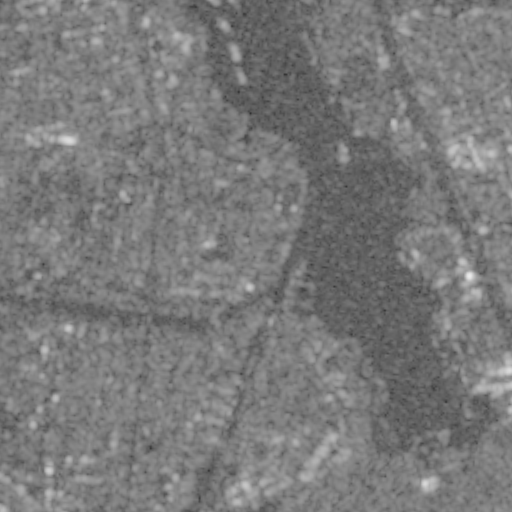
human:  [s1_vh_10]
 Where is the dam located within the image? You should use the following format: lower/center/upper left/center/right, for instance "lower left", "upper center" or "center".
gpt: The dam is located in the lower right of the image.
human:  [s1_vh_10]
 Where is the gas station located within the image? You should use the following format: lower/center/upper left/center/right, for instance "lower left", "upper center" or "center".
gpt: The gas station is located in the upper right of the image.
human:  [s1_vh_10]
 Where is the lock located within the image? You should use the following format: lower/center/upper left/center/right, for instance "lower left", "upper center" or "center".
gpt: The lock is located in the lower center of the image.
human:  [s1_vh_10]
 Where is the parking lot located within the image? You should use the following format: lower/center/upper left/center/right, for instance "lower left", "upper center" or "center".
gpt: There is no parking lot in the image.

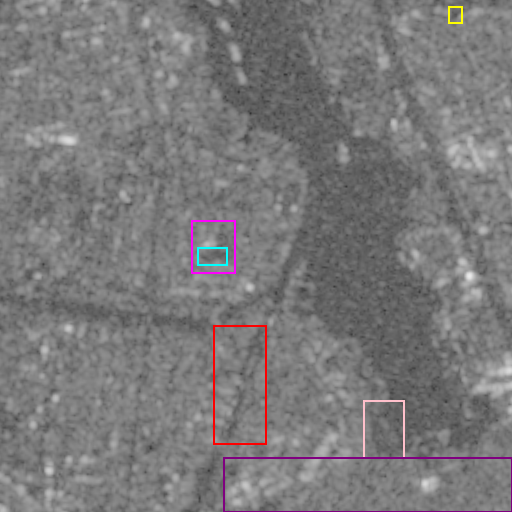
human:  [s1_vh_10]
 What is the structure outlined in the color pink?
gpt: The structure outlined in pink is a dam.
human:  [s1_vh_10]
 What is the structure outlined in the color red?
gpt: The structure outlined in red is a lock.
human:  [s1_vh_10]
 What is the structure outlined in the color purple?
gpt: The structure outlined in purple is a park.
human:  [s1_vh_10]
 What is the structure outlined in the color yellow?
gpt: The structure outlined in yellow is a parking lot.
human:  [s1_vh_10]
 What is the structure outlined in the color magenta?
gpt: The structure outlined in magenta is a stadium.
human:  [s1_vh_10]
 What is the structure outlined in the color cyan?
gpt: The structure outlined in cyan is a track.
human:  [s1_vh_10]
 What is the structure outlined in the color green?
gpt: There is no green outline.